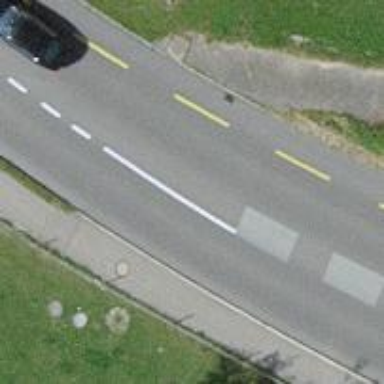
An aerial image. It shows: Secondary road with asphalt surface. There is separate sidewalk and cycle lane on the left side.